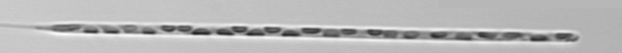
Label: Rhizosolenia